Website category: university
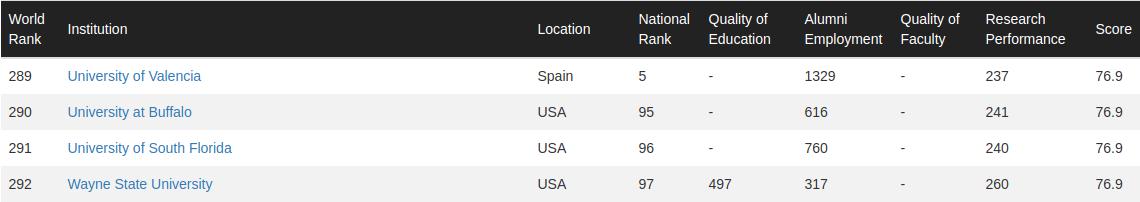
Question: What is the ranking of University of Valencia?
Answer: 289

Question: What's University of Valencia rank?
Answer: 289

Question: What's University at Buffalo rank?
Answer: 290

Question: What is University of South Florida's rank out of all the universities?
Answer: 291

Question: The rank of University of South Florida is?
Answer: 291

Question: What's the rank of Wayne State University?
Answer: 292

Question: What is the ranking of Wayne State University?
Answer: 292

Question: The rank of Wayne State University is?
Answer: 292

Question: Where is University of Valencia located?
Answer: Spain

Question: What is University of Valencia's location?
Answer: Spain

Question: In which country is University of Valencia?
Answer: Spain

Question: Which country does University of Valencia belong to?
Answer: Spain

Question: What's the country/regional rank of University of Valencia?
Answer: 5

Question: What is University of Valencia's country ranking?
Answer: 5

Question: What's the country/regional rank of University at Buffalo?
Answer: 95

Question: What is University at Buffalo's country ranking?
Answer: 95

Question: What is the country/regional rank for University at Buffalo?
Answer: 95

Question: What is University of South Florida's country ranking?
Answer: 96

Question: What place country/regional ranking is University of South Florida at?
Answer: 96

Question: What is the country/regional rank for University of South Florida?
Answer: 96

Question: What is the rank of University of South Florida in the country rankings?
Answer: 96

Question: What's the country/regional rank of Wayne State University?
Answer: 97

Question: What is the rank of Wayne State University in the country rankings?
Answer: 97

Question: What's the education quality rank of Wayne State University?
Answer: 497

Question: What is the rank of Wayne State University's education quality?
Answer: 497

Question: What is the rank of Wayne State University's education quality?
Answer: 497

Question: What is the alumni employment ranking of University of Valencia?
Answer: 1329

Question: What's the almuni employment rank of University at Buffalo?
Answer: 616

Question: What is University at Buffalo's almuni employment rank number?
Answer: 616

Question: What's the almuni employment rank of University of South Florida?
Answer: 760

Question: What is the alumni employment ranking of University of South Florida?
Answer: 760

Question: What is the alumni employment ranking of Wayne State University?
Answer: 317

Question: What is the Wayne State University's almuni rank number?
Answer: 317

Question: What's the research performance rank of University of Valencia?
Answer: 237

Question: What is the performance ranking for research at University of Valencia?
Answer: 237

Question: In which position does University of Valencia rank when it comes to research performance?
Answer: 237

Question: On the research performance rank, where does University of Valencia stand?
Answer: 237

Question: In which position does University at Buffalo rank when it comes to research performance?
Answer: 241

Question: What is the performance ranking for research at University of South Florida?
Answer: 240

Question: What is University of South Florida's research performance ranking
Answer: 240

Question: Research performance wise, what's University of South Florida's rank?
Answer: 240

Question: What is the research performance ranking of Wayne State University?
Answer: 260

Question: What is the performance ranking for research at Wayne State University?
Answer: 260

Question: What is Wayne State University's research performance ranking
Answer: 260

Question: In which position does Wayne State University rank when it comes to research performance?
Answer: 260

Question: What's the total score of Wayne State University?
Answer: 76.9

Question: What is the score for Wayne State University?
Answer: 76.9

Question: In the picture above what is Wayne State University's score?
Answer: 76.9

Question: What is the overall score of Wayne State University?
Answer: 76.9

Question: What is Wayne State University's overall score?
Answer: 76.9

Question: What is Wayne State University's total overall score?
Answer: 76.9

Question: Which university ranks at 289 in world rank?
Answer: University of Valencia

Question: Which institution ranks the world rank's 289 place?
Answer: University of Valencia

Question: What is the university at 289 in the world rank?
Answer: University of Valencia

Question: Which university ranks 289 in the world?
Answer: University of Valencia

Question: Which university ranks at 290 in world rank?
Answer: University at Buffalo

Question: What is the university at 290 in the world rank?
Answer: University at Buffalo

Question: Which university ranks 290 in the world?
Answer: University at Buffalo

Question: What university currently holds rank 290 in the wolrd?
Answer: University at Buffalo

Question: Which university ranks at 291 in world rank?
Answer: University of South Florida

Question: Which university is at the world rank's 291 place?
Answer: University of South Florida

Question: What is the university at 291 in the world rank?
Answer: University of South Florida

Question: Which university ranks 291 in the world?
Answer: University of South Florida

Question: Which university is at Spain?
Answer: University of Valencia